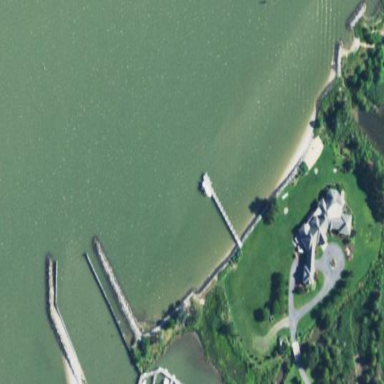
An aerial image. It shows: Breakwater made of rocks.